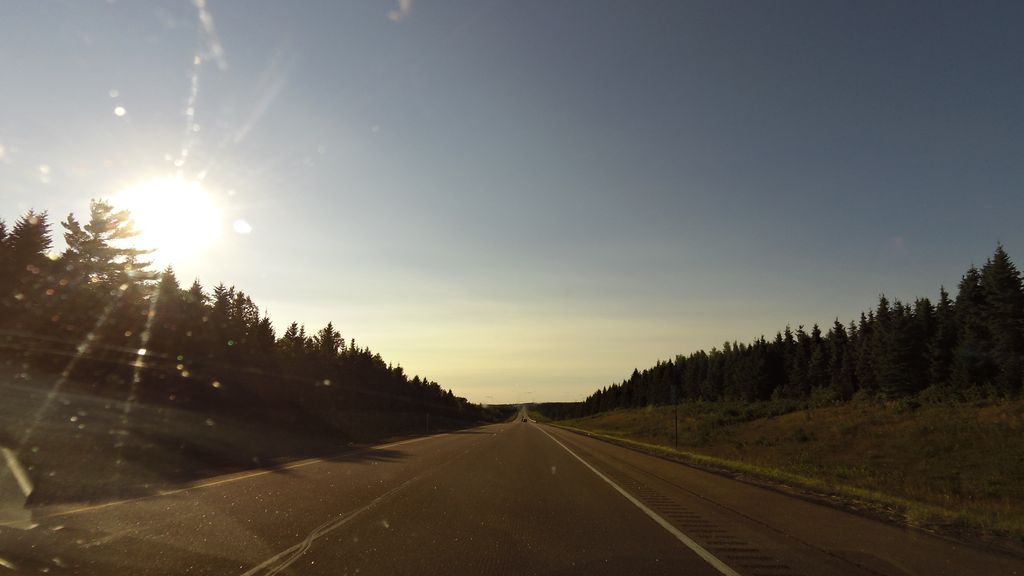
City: charlottetown